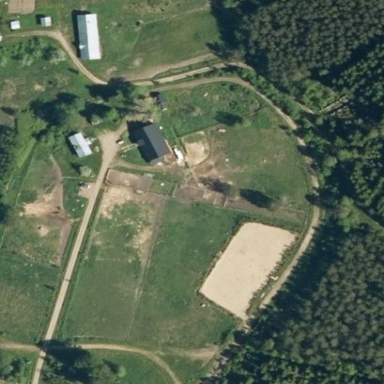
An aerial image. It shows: Farmyard area.